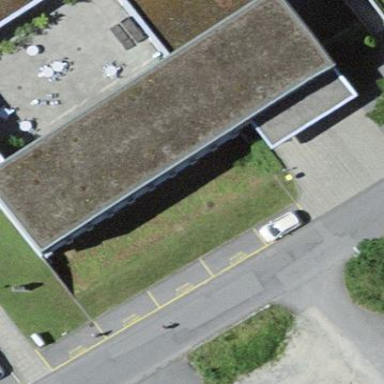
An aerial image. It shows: School building.